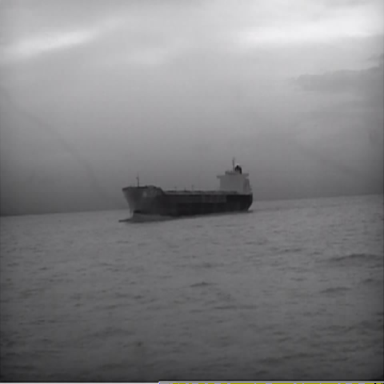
There is a liner in the infrared image.